Question: I am tasked with creating a dashboard interface in our ASP.NET MVC 3 web application. First I will list the features that are required for this project and then I will do my best to illustrate what I intend to create to accommodate all of these features.
## Required Features
- The dashboard will contain widgets (or tiles) that will be draggable within the dashboard interface.- When dragging widgets, the surrounding widgets will re-order themselves appropriately.- Widgets are not re-sizable or collapsible but they will be removable. The user will add widgets back through a menu if they desire.- The widgets must accommodate variable width browser windows. Vertical space is pretty much unlimited.- The widgets' heights and widths will be in increments of 300 pixels, maxing out at 900 pixels. In other words, a widget could be: 300 x 300, 600 x 300, 300 x 900, 900 x 900, and so on.
## What I plan to build
Here are a couple illustrations of what I hope to build.
<URL>
The dimensions aren't perfect but this shows a dashboard with 9 widgets on it. All widgets are snug and do their best to fill the width of the screen elegantly. However, the widgets do not have to form a perfect square or rectangle. Danglers are OK as pictured below.
<URL>
Note how the widths and heights of the widgets are all in increments of 300 pixels, as noted in the requirements above. This should hopefully make it easier to do the math for re-ordering the tiles. Which brings me to my problem.
## My Question
I have the concept understood but I am having trouble figuring out where to begin. I am not as proficient with math as I wish I was and I need some help getting pointed in the right direction.
How do I get from an array of widgets (of all shapes and sizes) that is sorted in no particular order, into a neatly laid out grid of tiles that takes up space as elegantly as possible?
How do I get from this:
<URL>
To this:
<URL>
Or at least a similarly elegant layout. The tiles do not have to be in their exact places as pictured above. I just want them to play a perfect game of Tetris and fall into place without awkward gaps.

---
I need to take the width of the browser window into account and then somehow loop through the array of widgets and start adding them to some sort of virtual grid. I want it to look as elegant as I can make it.
Then, after solving how I order the widgets on the page after the initial page load I need to allow the user to move his/her widgets around and have the other widgets re-order themselves as neatly as possible to accommodate the moved widget's new position. I also need an elegant way to re-order widgets if the browser is re-sized.
I'm not expecting full-blown solutions or implementations. I just need a in the right direction I think. Perhaps, a simple brain storm description of the logic for looping through the widgets and what things to calculate to arrive at the best configuration.
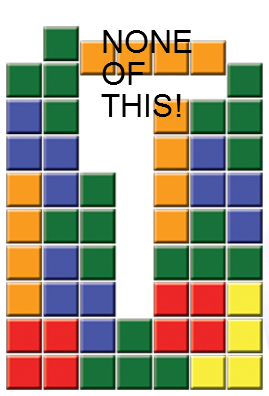
Answer: After investigating jQuery Masonry, jQuery isotope, and even a custom block-filling algorithm, I stumbled upon another jQuery plugin known as <URL> that does exactly what I want. There are a few quirks with the plugin and it's not very polished, but with a few tweaks I was able to use it effectively.
Note: One of those quirks is the plugin's API. When you try to dynamically remove items from the grid using the remove option in the plugin API it throws a whole bunch of errors. It's some sort of race condition because it happens sporadically. The bug was probably missed because when you use the API to only remove one item at a time it works 99% of the time. If you remove more than one item in rapid succession (either by looping through and calling the API multiple times, or by passing the remove function a wrapped set with more than one element) then you'll get a bunch of console errors.
I had a need to remove all tiles from the grid and reload a new set of tiles. It was easier to just use jQuery to remove the element Gridster was invoked on and then call the plugin fresh from the beginning, passing it the new set of tiles.